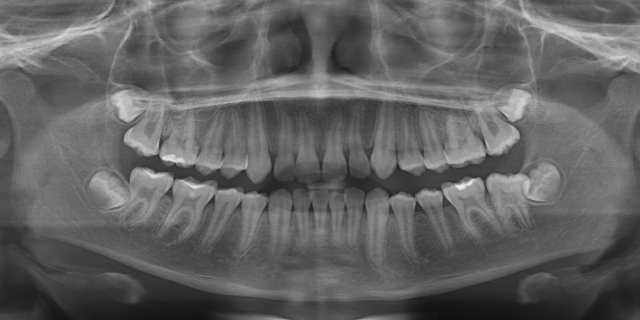
adult